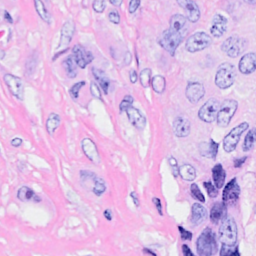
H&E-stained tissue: Breast